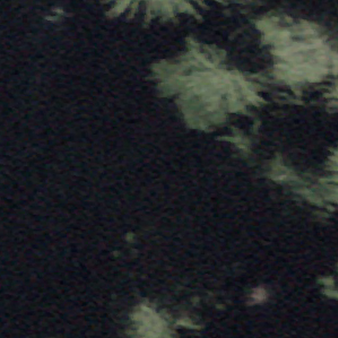
Label: other